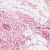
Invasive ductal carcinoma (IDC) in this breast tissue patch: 0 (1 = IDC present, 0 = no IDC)